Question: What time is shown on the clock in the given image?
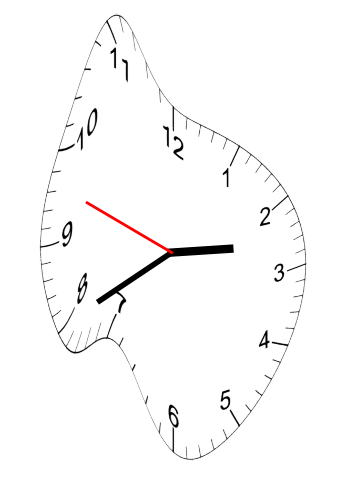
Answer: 02:39:48